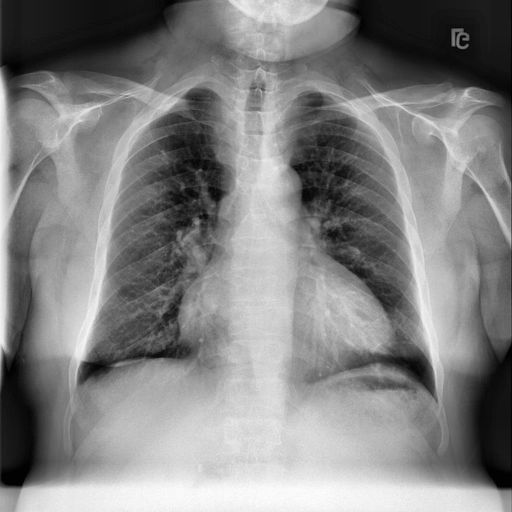
Finding: NORMAL